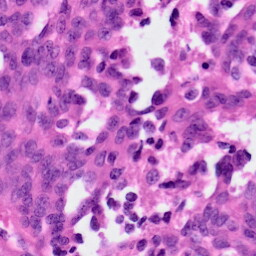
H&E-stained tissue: Ovarian